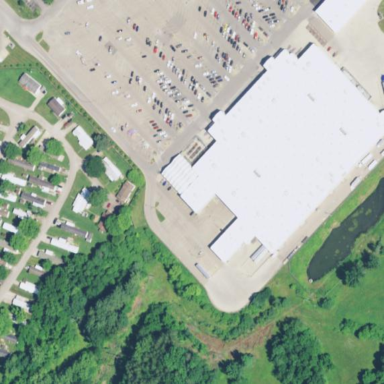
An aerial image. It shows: Retail building housing supermarket.